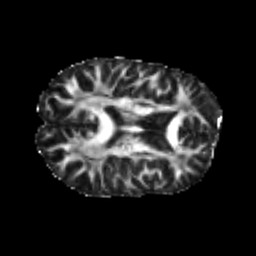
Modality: FA
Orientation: axial
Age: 24
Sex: male
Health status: healthy
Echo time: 0.074 s